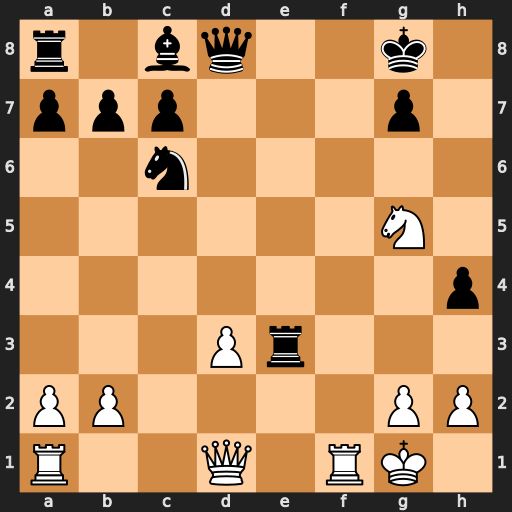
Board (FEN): r1bq2k1/ppp3p1/2n5/6N1/7p/3Pr3/PP4PP/R2Q1RK1
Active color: w
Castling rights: -
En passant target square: -
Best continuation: Qh5 Qxg5 Qxg5